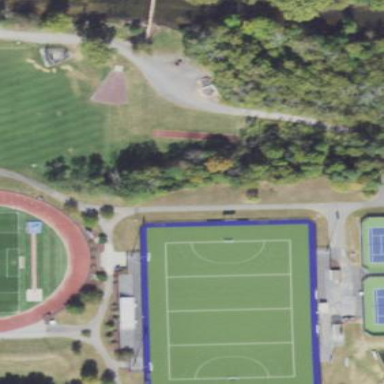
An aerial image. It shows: Soccer pitch designated for leisure and sports activities.